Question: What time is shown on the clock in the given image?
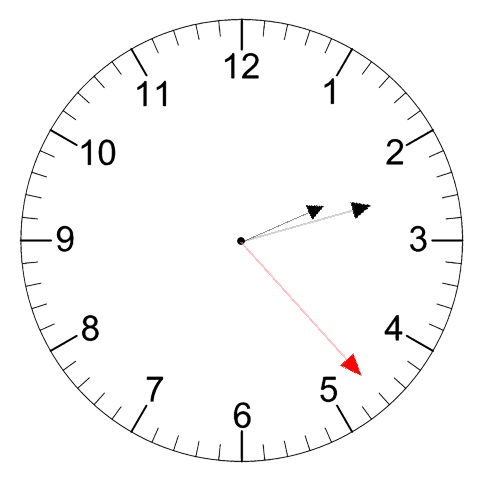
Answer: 02:12:23